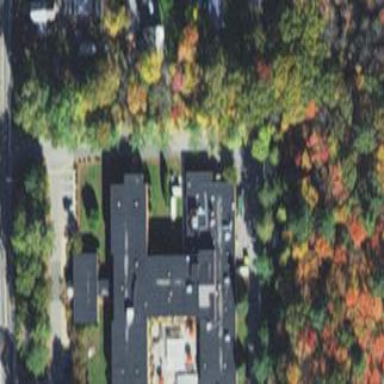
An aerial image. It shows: Building that serves as nursing home.